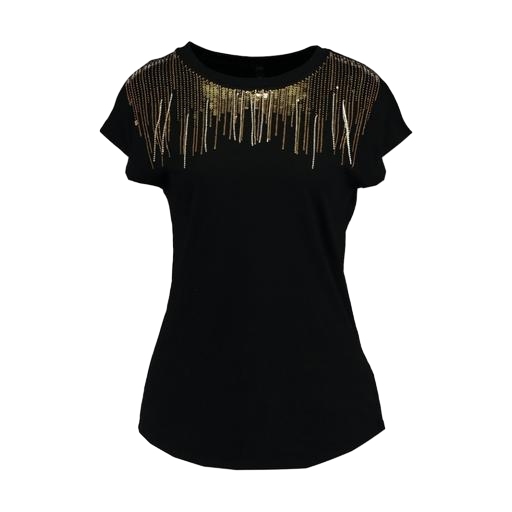
black embellished t-shirt, black embellished tee, black plus size printed t-shirt only macy, white background